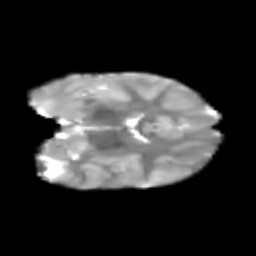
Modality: T2w
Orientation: coronal
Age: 6
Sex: male
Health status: healthy